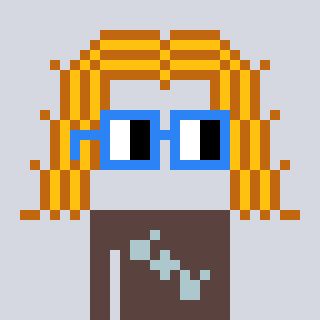
a pixel art character with square blue glasses, a hair-shaped head and a darkbrown-colored body on a cool background